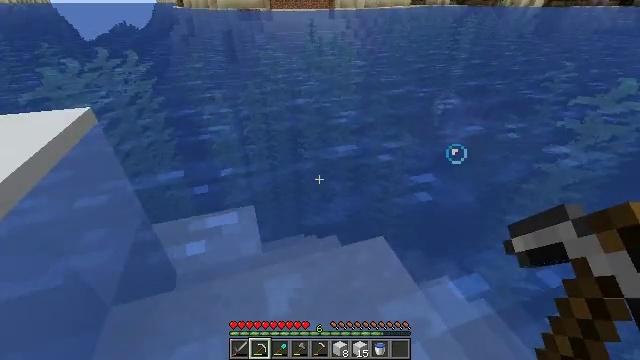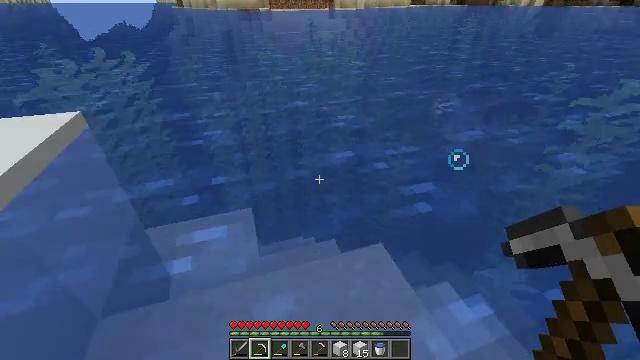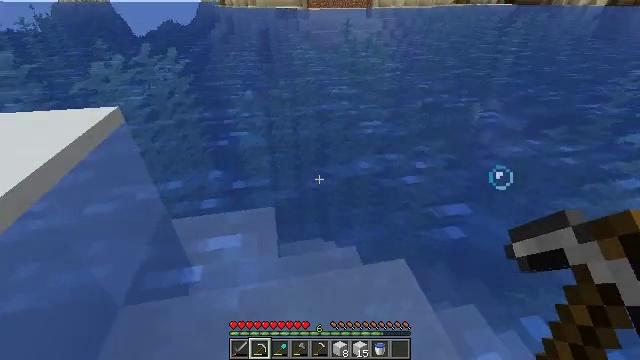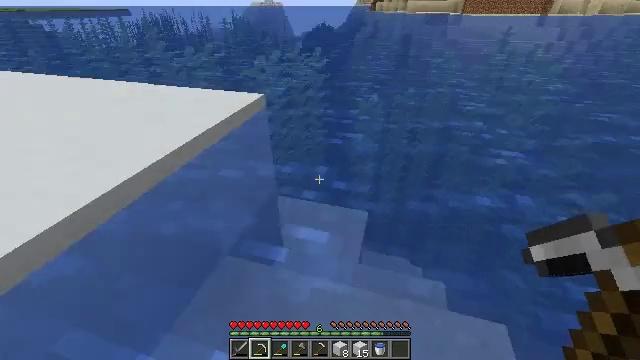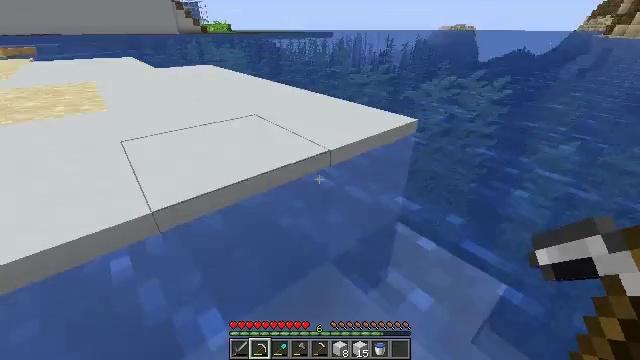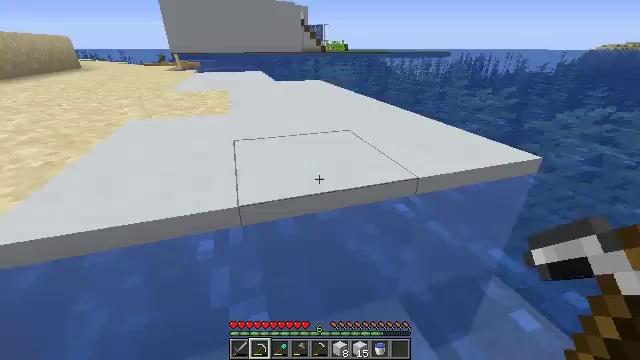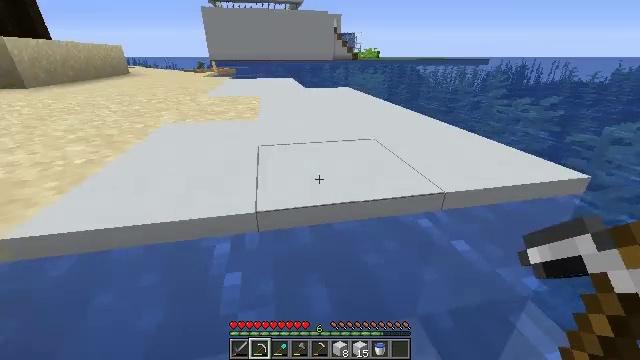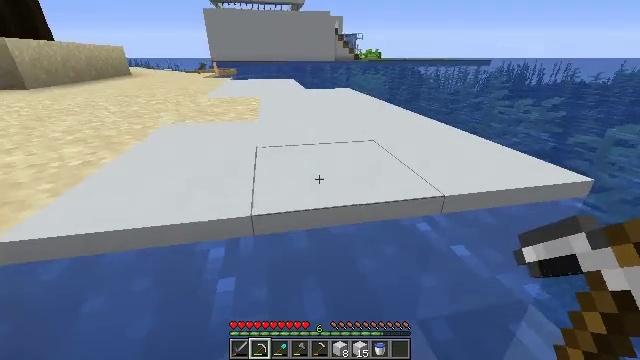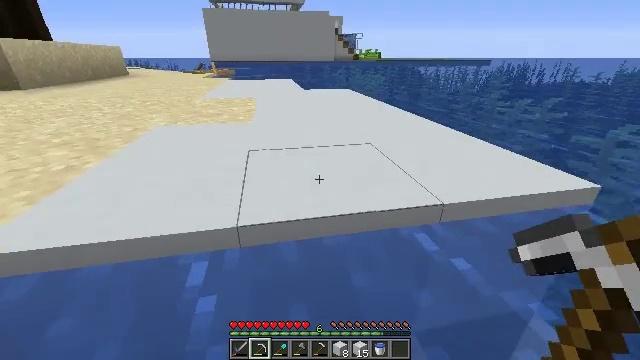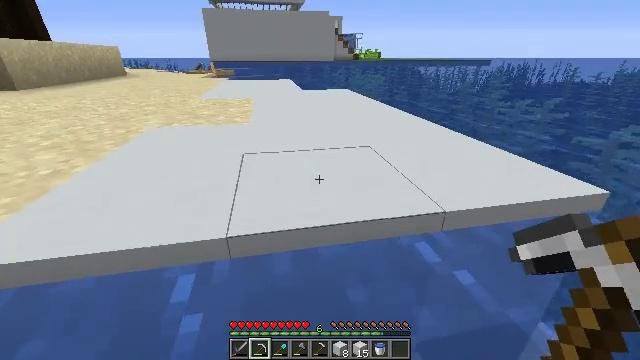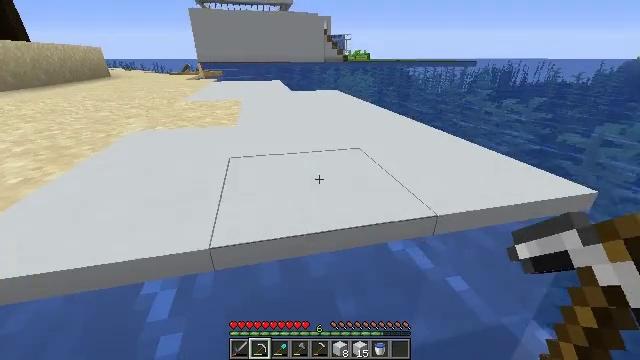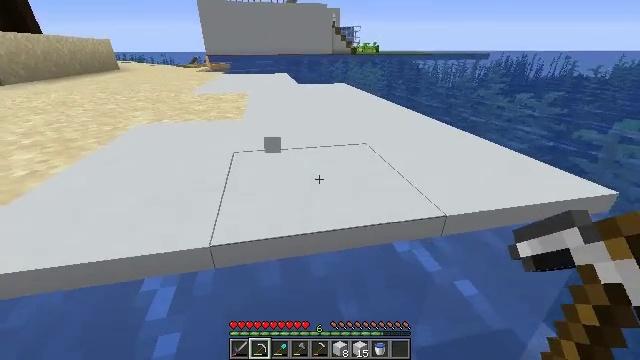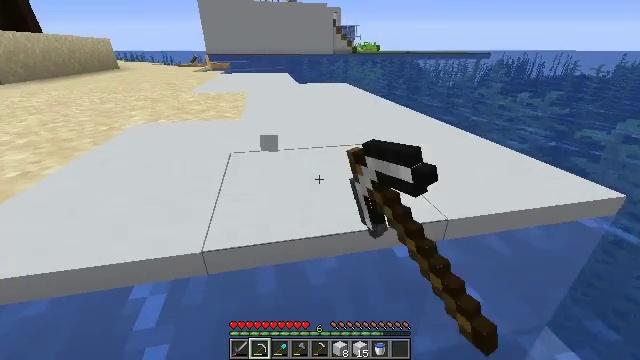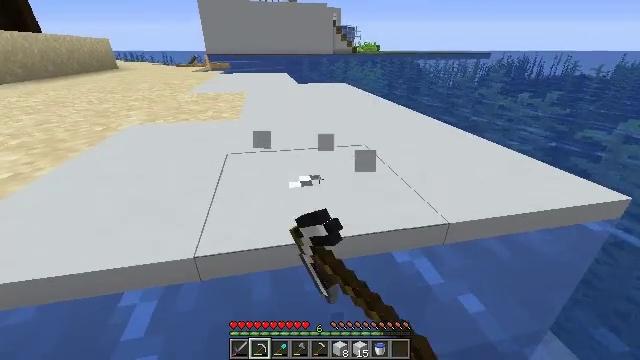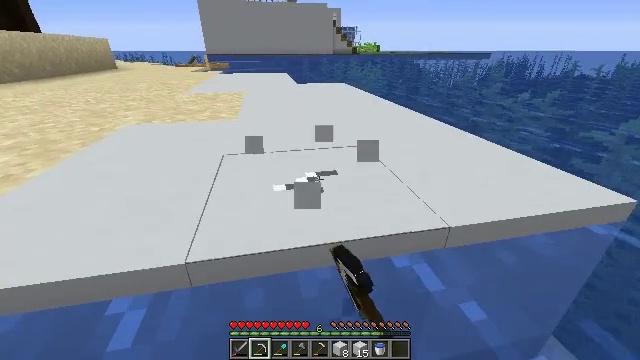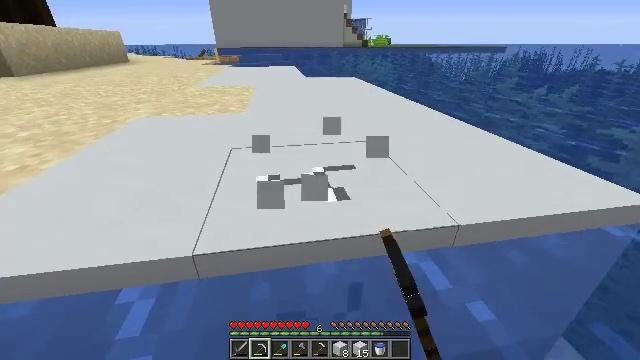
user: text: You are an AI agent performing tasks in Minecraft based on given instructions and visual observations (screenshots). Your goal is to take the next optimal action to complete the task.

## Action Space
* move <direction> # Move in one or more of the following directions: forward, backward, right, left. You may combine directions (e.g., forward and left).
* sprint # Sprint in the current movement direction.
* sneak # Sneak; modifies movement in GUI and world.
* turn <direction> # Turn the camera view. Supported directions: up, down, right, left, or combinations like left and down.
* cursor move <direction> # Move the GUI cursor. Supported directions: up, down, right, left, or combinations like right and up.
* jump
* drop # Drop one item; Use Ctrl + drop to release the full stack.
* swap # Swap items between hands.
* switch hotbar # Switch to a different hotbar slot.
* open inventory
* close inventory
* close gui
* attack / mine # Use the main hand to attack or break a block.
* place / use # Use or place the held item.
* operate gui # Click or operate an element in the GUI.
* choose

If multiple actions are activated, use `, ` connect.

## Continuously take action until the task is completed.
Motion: motion action
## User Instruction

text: Attack the white concrete block to obtain it.
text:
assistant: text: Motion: move forward
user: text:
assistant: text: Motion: move forward, turn left
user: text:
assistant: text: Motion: move forward, turn left
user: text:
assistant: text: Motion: move forward, turn left and up
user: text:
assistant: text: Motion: move forward, turn left and up
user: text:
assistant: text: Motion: move forward, turn left and up
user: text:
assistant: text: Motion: move forward
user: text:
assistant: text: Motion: move forward
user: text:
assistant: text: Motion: move forward
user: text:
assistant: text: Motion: turn right
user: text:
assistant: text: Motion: turn left and down, attack / mine
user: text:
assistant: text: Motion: attack / mine
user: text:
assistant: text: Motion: attack / mine
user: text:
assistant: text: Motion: attack / mine
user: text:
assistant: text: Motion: turn left and down, attack / mine
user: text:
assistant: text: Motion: turn left and down, attack / mine
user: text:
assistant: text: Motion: turn left, attack / mine
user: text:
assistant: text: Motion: turn left, attack / mine
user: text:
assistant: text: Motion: turn left, attack / mine
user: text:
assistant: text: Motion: turn left, attack / mine
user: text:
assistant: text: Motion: turn left, attack / mine
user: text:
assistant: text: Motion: attack / mine
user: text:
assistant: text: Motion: attack / mine
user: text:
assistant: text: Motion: attack / mine
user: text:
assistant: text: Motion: turn left, attack / mine
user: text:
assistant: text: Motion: turn left, attack / mine
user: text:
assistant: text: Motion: turn left, attack / mine
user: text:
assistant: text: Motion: turn left, attack / mine
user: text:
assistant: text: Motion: attack / mine
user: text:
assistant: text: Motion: attack / mine